Aerial crown-view tile of a tropical tree (Barro Colorado Island, Panama), acquired 20240813:
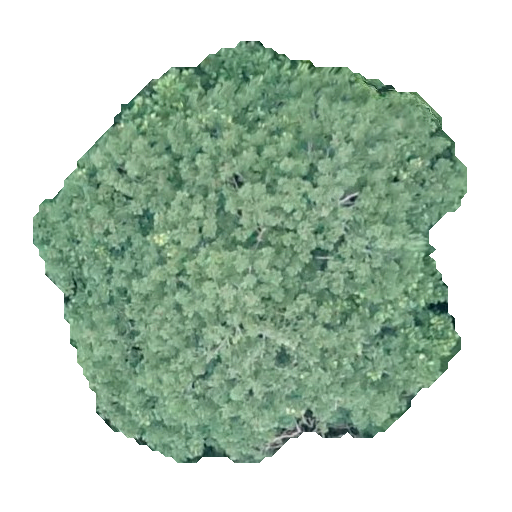
Species: Dipteryx oleifera
GBIF accepted scientific name: Dipteryx oleifera
Crown area: 203.191 m²